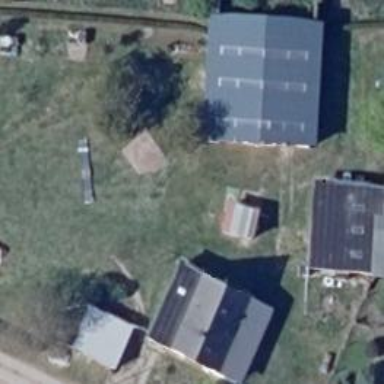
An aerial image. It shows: Isolated dwelling in the countryside.